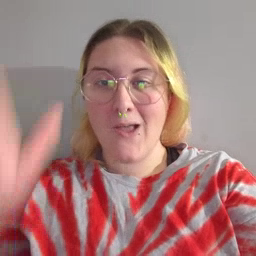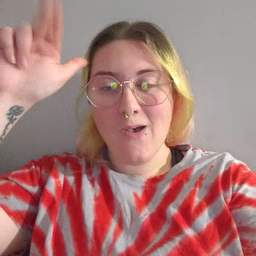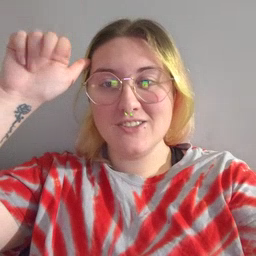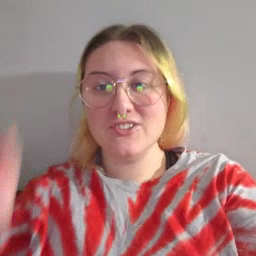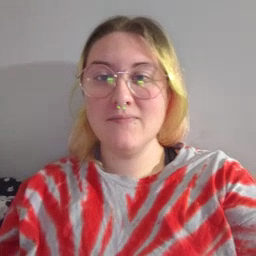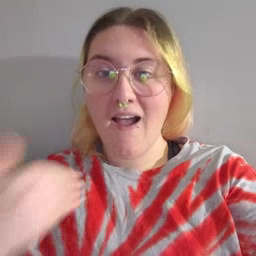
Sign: horse